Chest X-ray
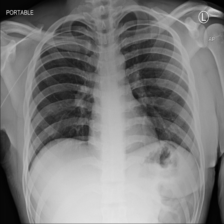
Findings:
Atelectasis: negative
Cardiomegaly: negative
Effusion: negative
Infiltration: negative
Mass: negative
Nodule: negative
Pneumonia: negative
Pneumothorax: negative
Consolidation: negative
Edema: negative
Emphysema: negative
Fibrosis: negative
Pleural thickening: negative
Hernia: negative